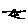
Label: line